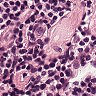
Metastatic tissue present: no